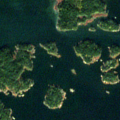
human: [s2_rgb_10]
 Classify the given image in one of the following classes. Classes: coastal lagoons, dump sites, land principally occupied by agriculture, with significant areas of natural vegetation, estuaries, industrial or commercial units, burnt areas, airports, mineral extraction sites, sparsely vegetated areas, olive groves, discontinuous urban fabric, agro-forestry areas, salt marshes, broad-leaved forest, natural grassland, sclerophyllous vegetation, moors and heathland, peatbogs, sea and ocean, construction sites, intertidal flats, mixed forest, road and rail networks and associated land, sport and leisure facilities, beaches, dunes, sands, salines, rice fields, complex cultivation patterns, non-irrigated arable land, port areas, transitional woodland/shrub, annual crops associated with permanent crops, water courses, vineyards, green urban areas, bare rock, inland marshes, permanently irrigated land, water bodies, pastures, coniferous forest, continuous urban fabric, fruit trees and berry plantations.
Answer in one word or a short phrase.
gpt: mixed forest, sea and ocean